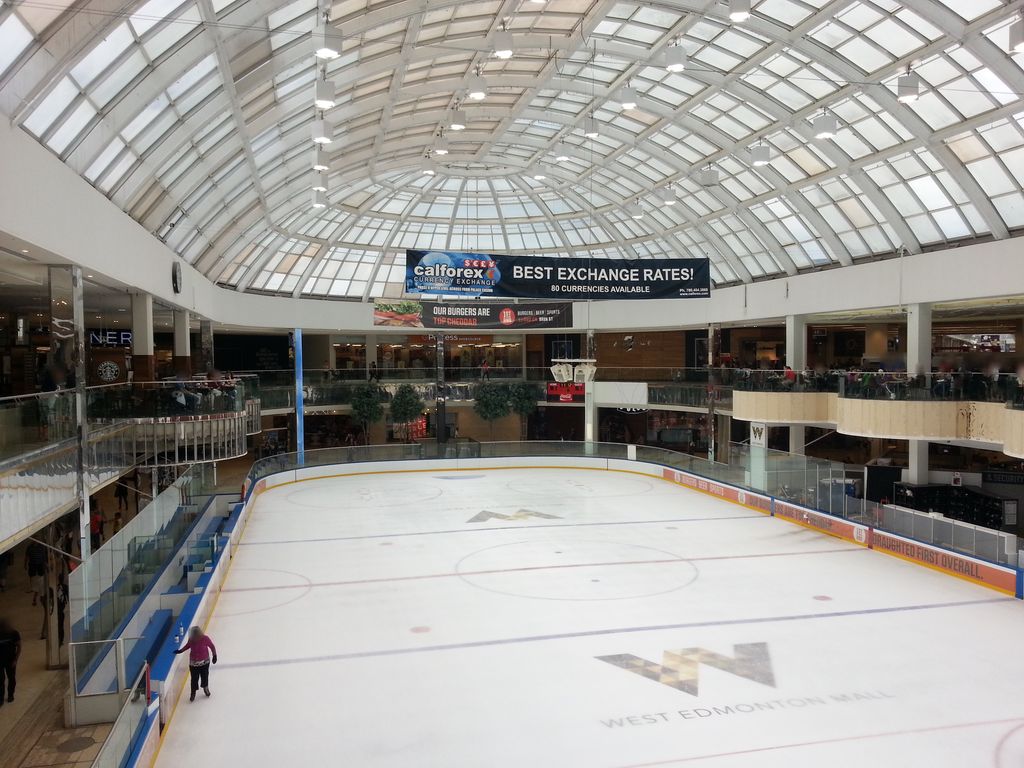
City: edmonton